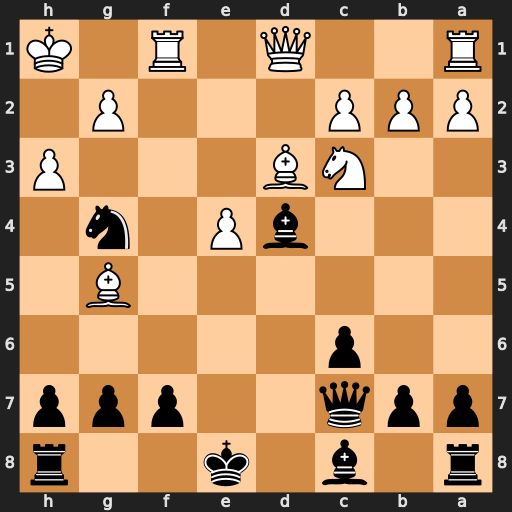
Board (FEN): r1b1k2r/ppq2ppp/2p5/6B1/3bP1n1/2NB3P/PPP3P1/R2Q1R1K
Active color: b
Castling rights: kq
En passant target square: -
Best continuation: Qh2#